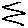
Label: zigzag